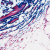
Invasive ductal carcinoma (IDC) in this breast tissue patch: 0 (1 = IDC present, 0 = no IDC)